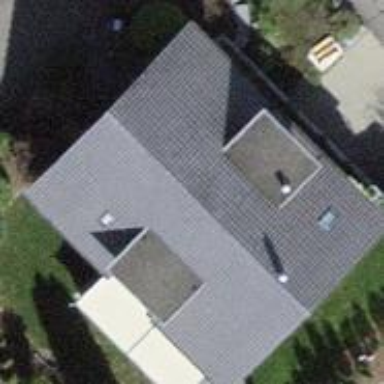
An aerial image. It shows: Yellow building with grey half-hipped roof oriented along its length.